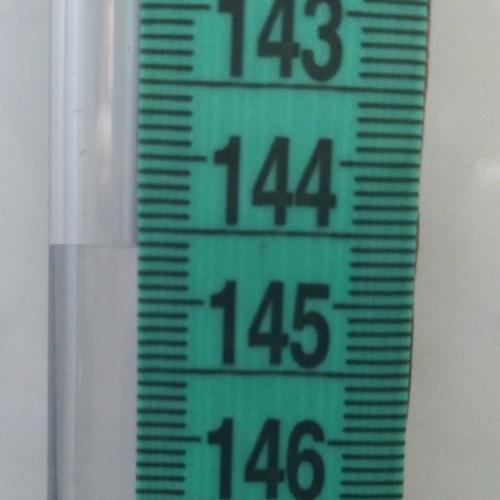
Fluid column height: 144.6 cm